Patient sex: M
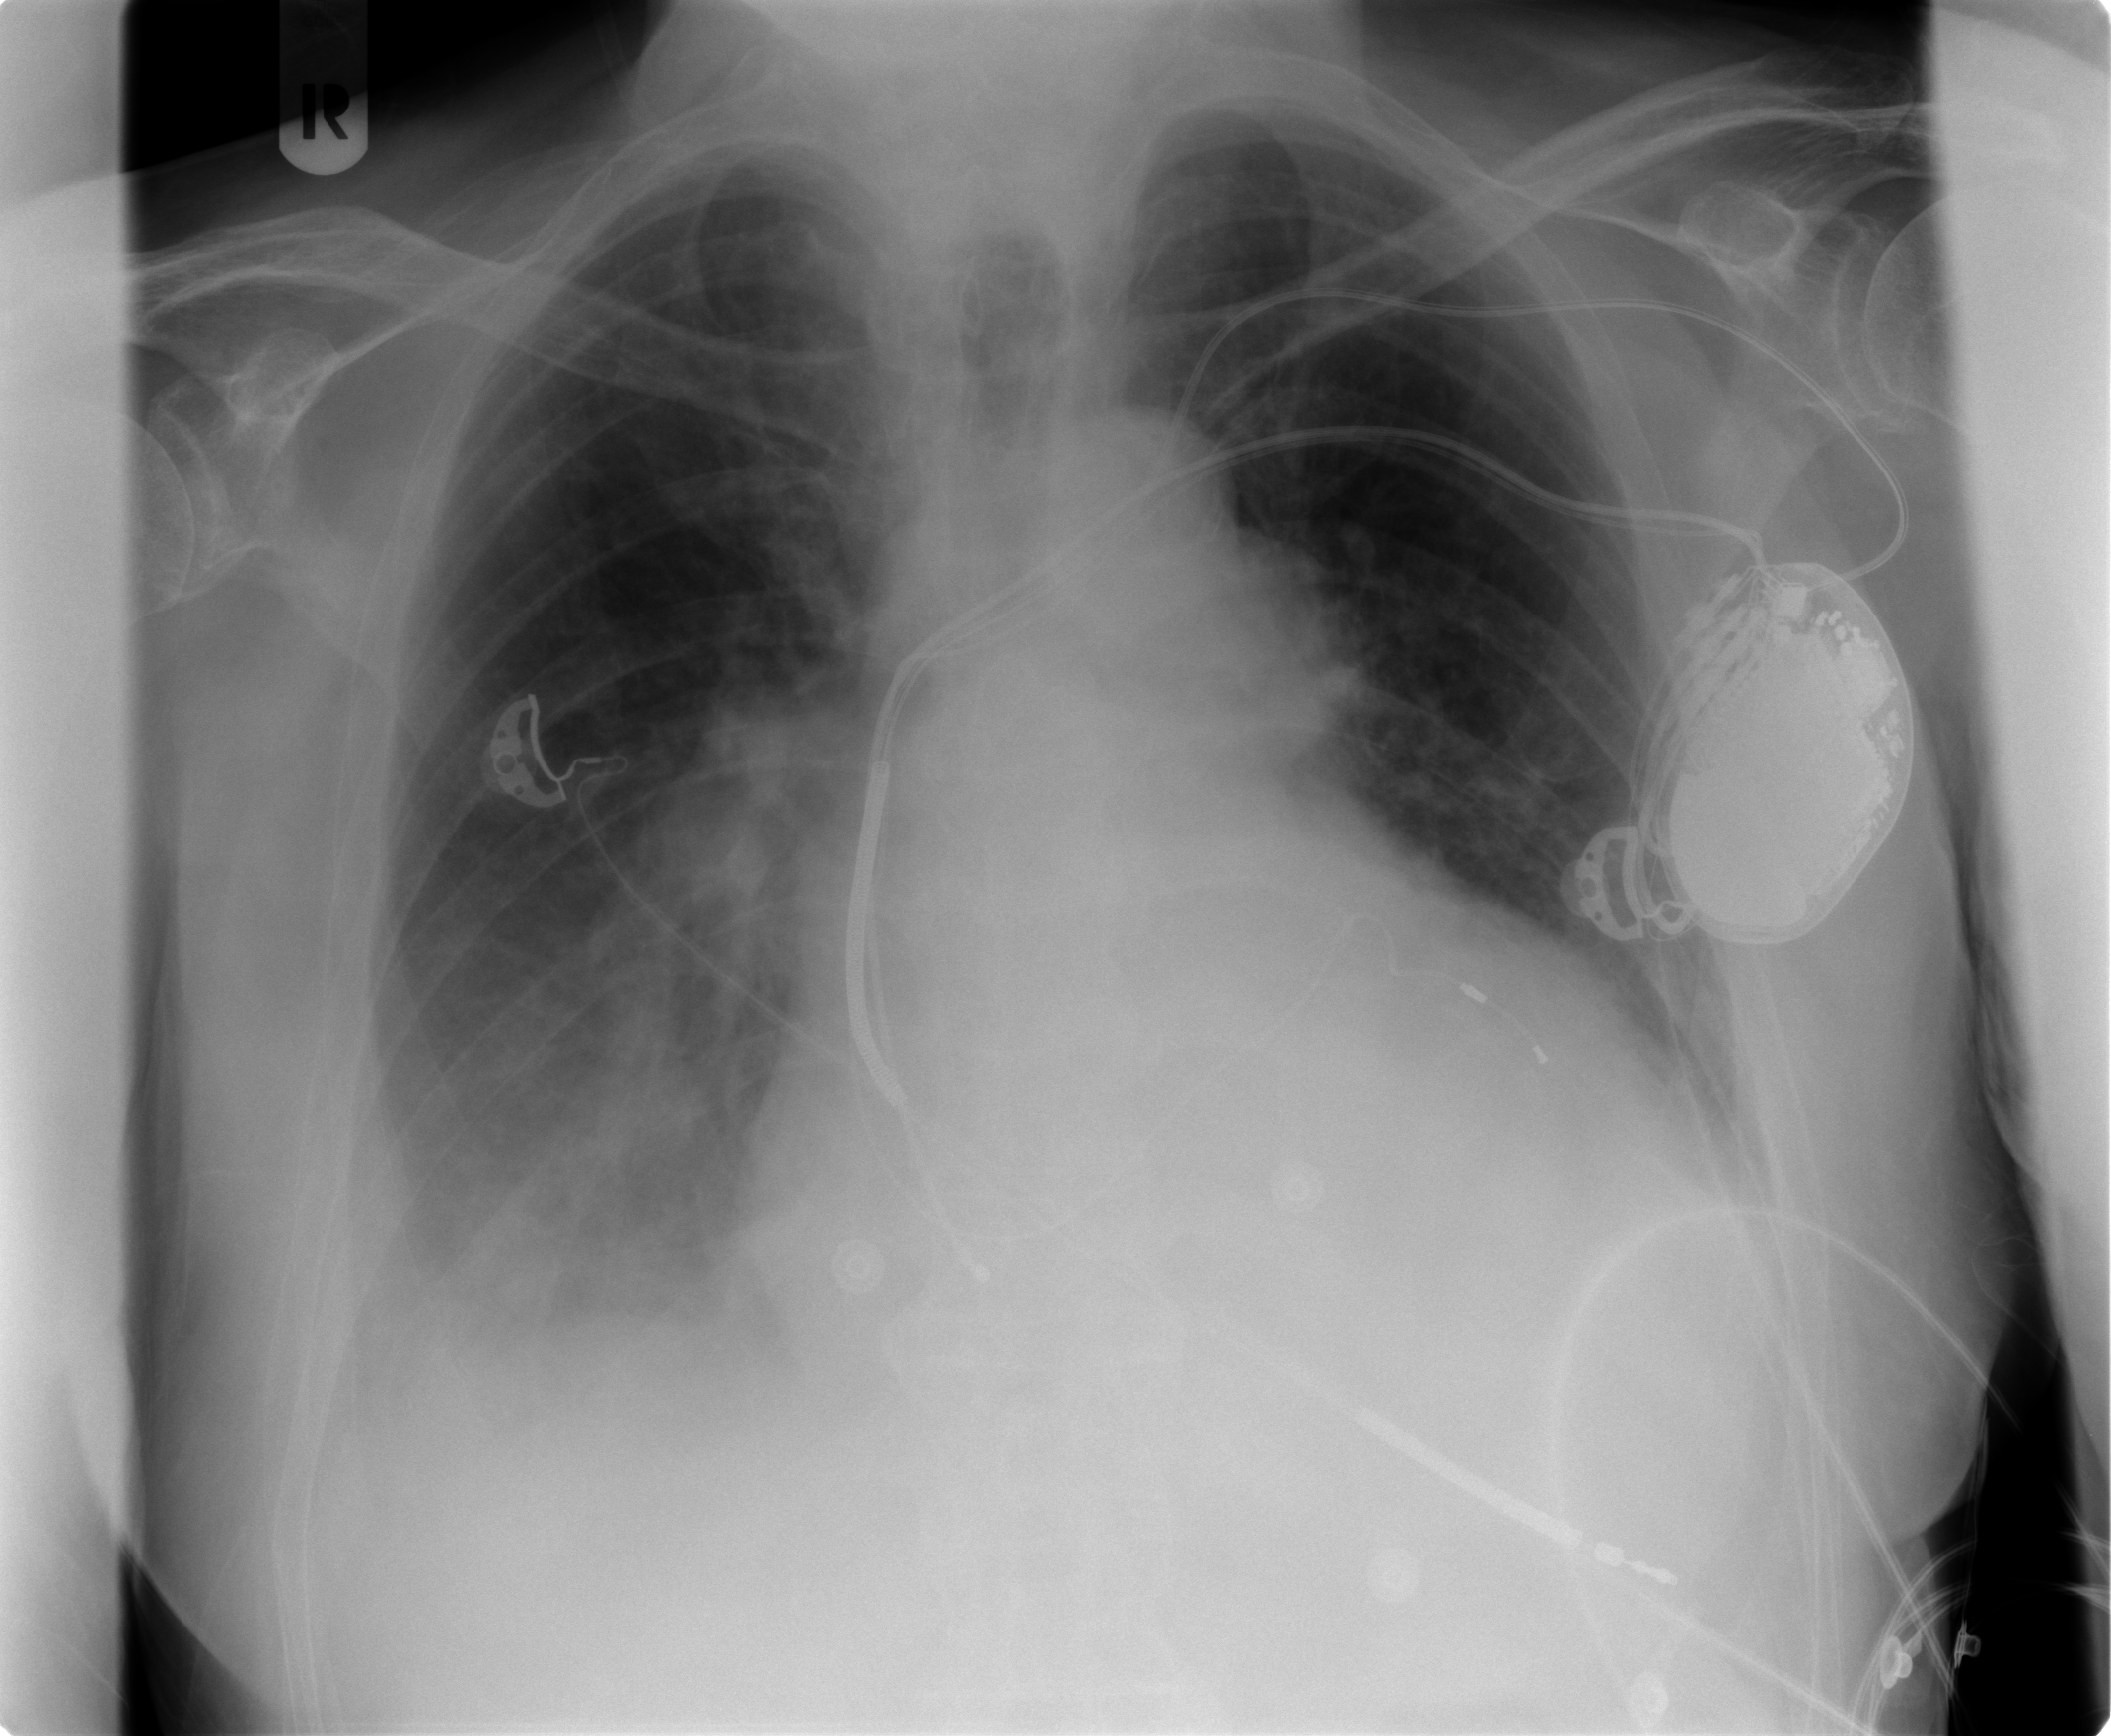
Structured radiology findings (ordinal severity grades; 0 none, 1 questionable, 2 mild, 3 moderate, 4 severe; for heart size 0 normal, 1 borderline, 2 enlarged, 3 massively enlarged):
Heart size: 2
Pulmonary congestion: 2
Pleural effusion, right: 2
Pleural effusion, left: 0
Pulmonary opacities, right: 2
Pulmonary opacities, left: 0
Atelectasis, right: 2
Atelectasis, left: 2